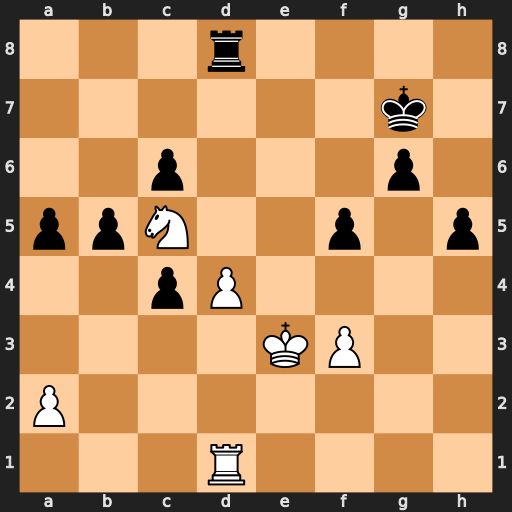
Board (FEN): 3r4/6k1/2p3p1/ppN2p1p/2pP4/4KP2/P7/3R4
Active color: w
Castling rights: -
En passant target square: -
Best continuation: Ne6+ Kf6 Nxd8